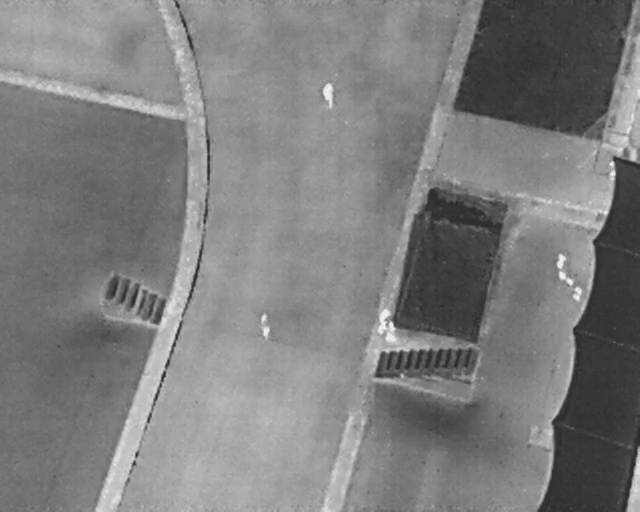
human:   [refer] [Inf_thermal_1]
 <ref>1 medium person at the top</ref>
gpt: <box>[[49, 17, 53, 19, 176]]</box>

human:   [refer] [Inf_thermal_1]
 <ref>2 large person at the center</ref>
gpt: <box>[[38, 62, 43, 64, 172], [57, 61, 62, 63, 2]]</box>